Question: What is the result of this measurement?
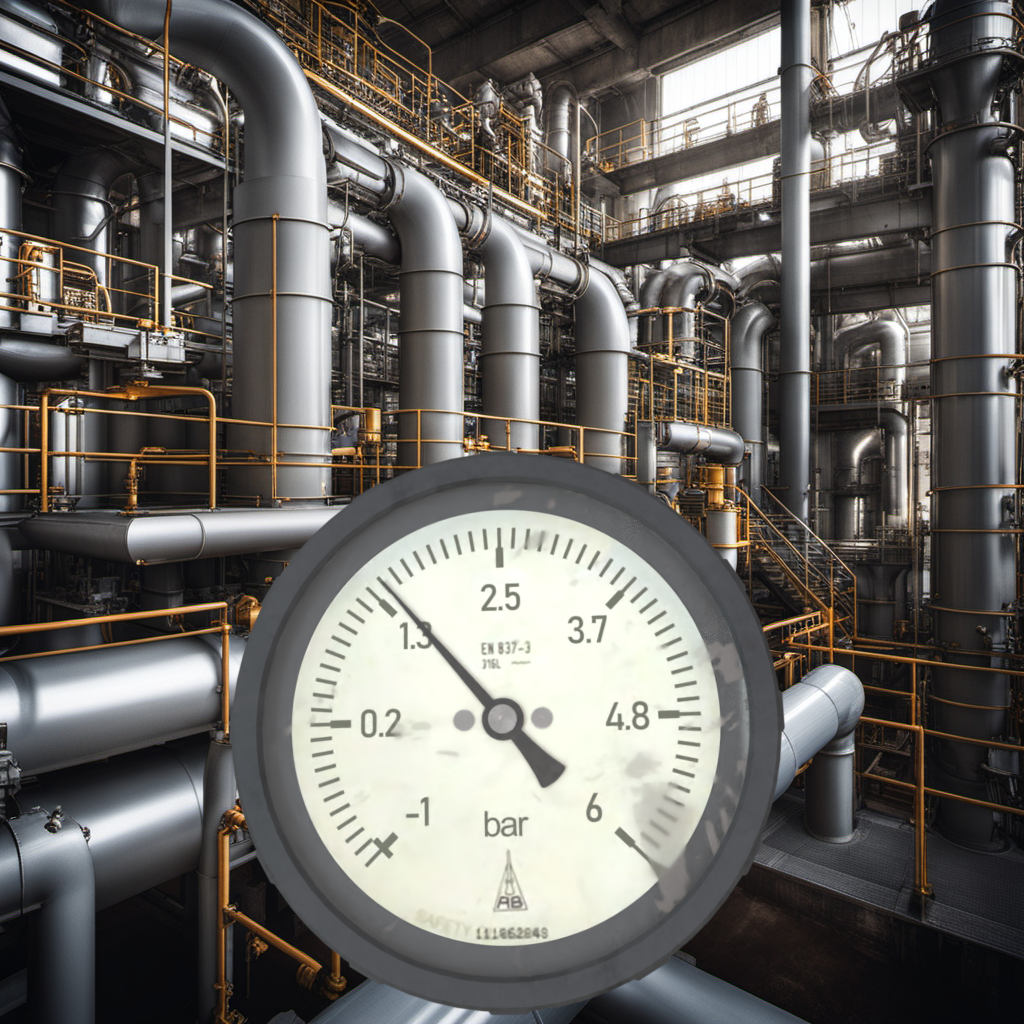
Answer: The result is 1.45
Question: What is the reading range of this measurement?
Answer: The range is from -1 to 6
Question: What is the minimum and maximum value of this measurement?
Answer: The minimum value is -1 and the maximum value is 6